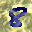
Label: 8